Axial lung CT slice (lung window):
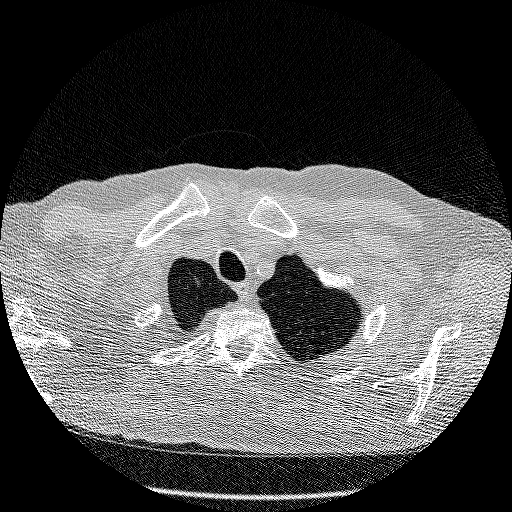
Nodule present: no